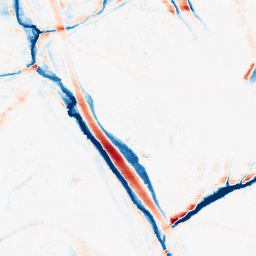
Category: morphological
Decomposition family: morphological_ellipse
Decomposition parameters: operation: average
width: 10
height: 20
Upsampling method: bspline
Upsampling parameters: scale: 4
Upsampling scale: 4